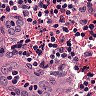
Metastatic tissue present: no